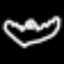
Label: angel